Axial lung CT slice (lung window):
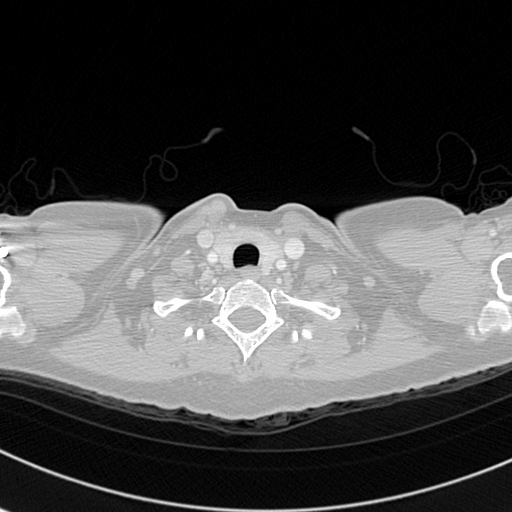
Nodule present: no